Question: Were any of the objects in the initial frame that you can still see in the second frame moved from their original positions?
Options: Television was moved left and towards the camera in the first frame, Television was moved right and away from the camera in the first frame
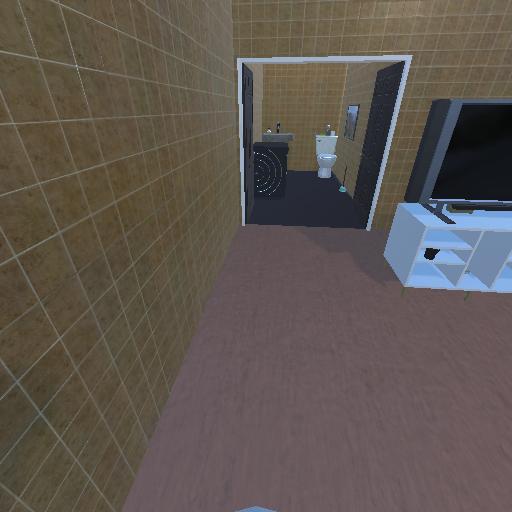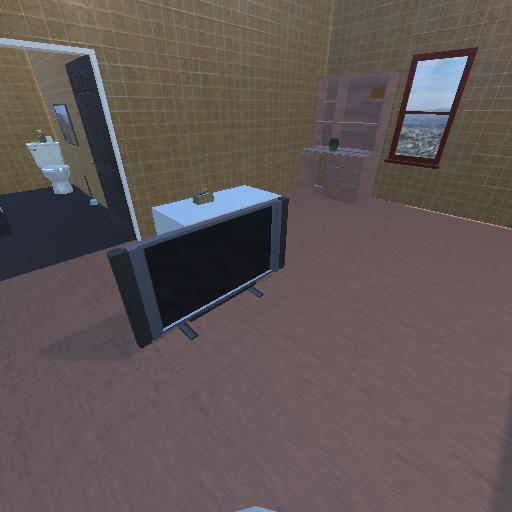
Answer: Television was moved left and towards the camera in the first frame